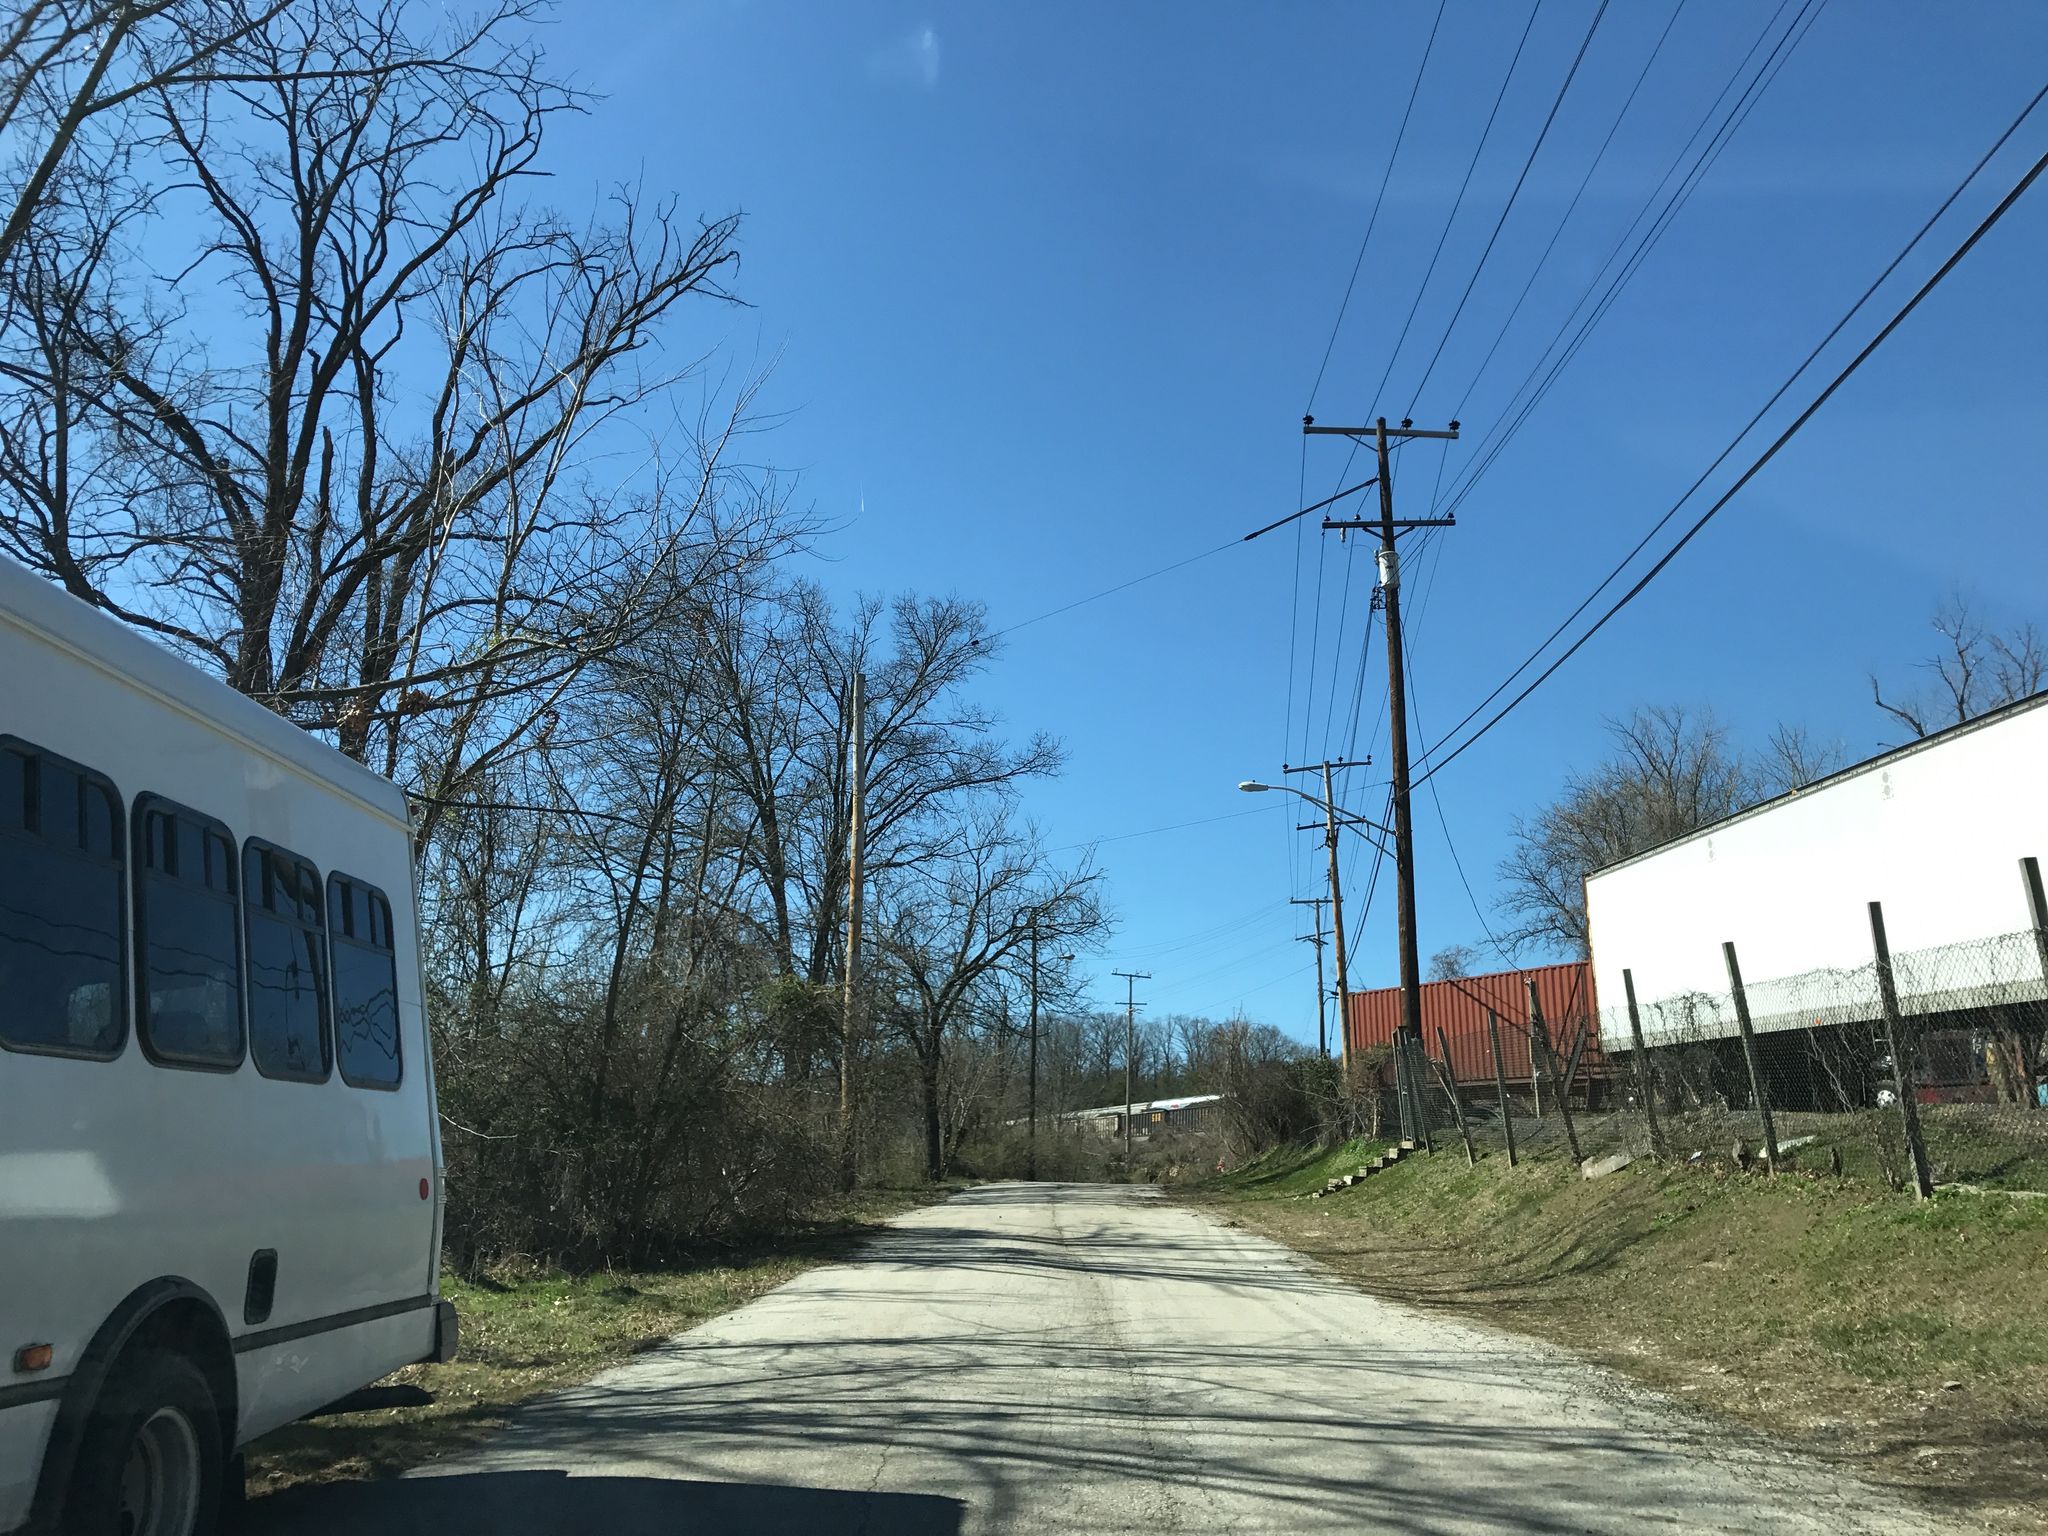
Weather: snowy
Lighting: day
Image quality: good
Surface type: walking surface
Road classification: service, residential, unclassified
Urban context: very low density rural
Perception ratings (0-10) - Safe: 5, Lively: 4.02, Beautiful: 8.62, Boring: 7.46, Depressing: 4.21, Wealthy: 3.43